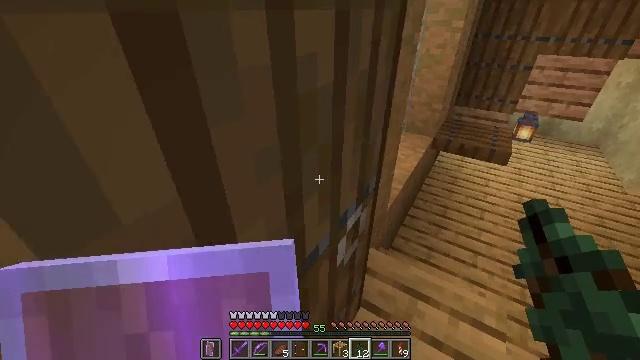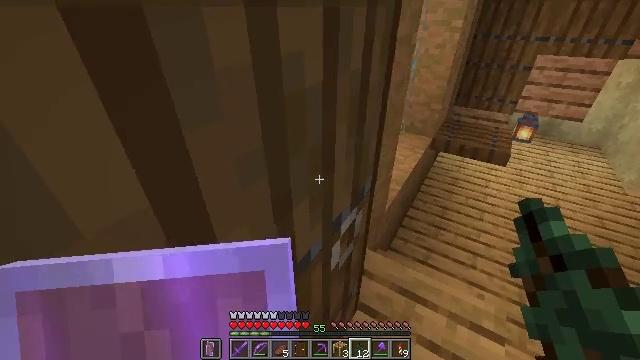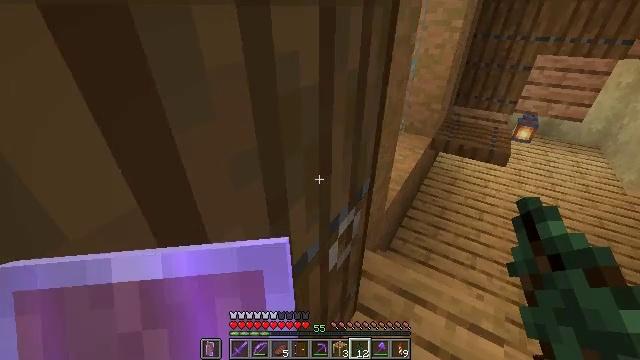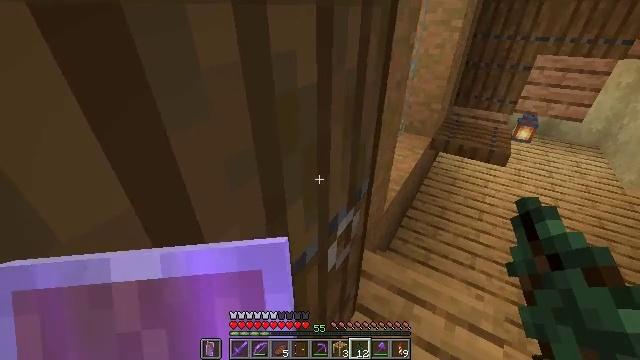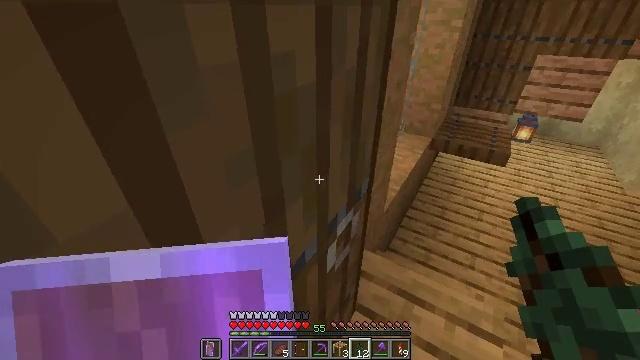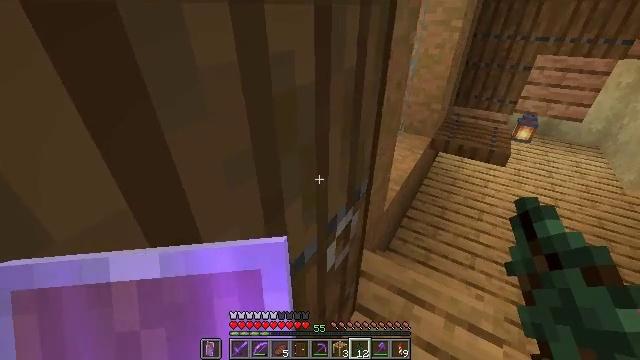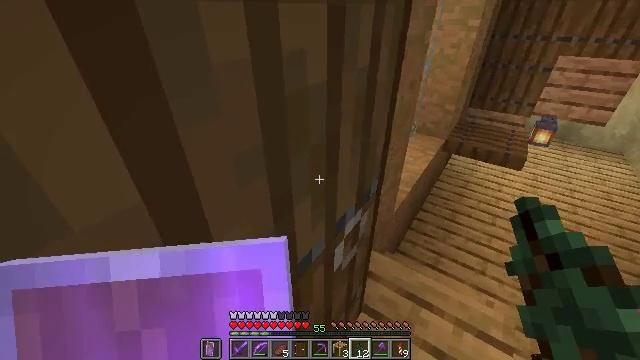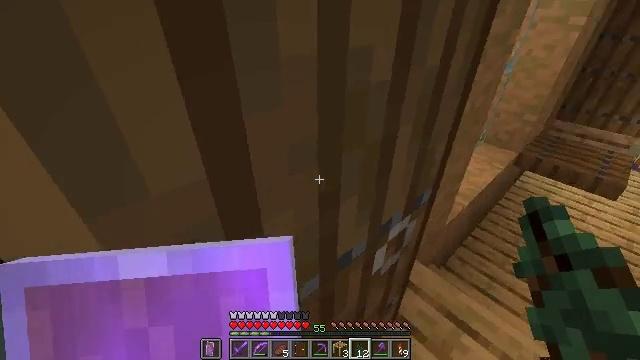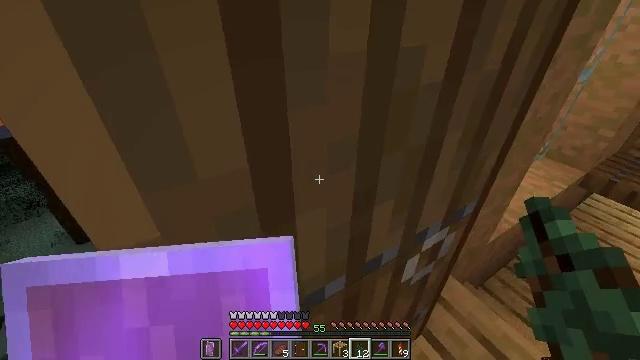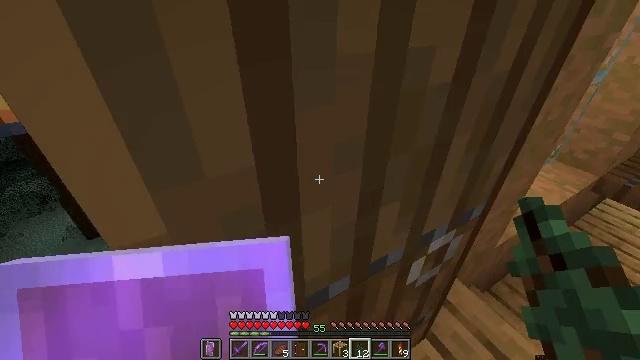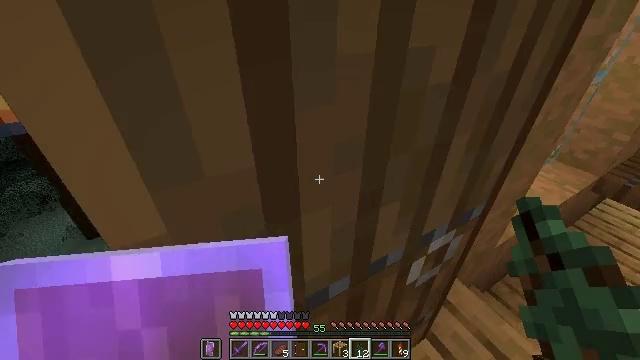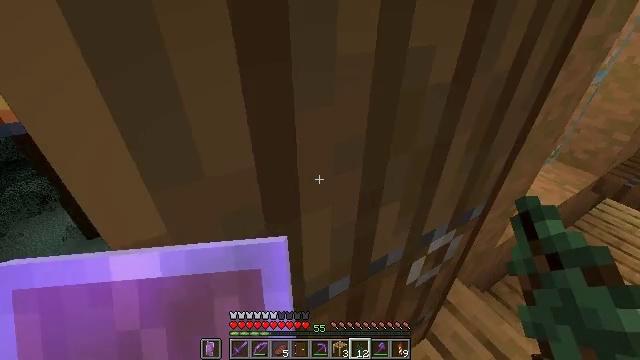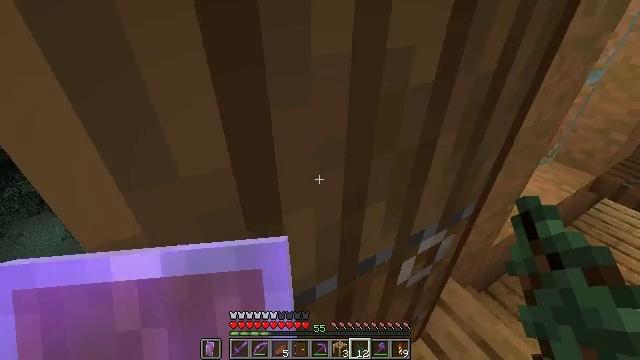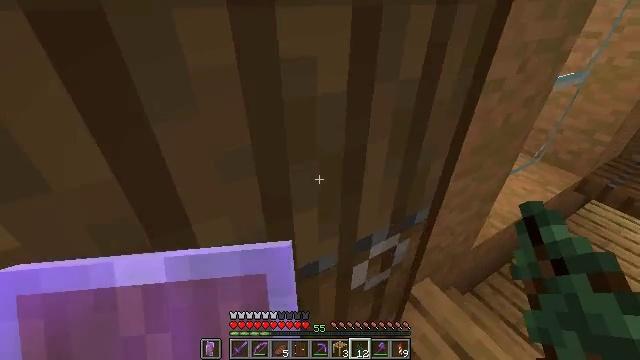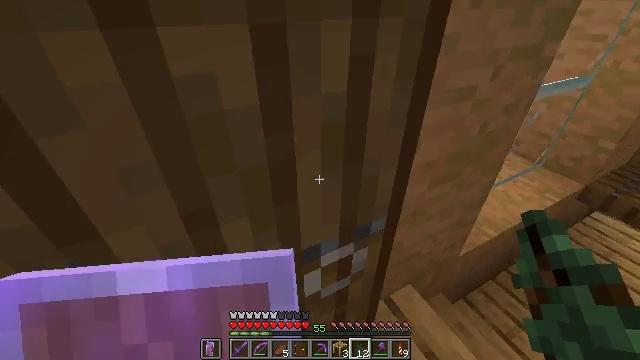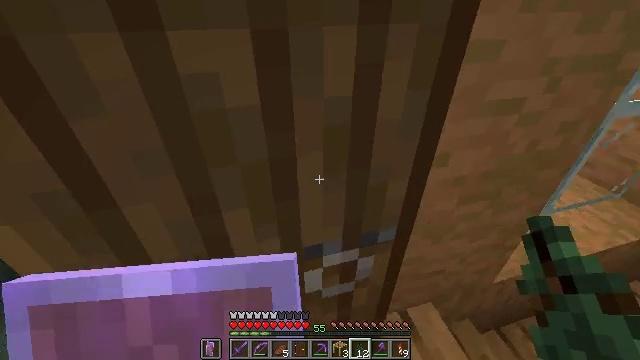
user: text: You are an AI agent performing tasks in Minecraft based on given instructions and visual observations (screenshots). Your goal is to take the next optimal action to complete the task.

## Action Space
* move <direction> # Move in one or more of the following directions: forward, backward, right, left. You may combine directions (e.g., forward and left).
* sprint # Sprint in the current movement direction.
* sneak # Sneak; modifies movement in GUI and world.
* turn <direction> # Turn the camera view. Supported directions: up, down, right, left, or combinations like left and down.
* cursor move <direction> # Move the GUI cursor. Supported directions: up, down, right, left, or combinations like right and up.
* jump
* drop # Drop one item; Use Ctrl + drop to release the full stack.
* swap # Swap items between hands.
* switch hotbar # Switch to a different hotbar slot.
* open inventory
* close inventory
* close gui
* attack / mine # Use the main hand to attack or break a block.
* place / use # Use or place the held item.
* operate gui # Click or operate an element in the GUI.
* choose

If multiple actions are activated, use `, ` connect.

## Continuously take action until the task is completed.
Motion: motion action
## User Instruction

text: Collect the brown shulker box for storage.
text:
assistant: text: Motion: no_op
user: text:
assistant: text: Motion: no_op
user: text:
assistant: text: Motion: no_op
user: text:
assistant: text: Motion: no_op
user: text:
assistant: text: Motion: no_op
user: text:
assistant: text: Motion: turn left
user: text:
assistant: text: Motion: turn left
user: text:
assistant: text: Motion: turn left
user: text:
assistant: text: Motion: turn left
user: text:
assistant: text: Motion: no_op
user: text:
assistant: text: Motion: no_op
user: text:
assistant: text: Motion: move right
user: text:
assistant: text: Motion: move right
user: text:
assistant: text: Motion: move right, turn left
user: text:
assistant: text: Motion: move right, turn left
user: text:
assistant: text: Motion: turn left
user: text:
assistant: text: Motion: turn left
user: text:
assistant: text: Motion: turn left
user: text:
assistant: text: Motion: turn left
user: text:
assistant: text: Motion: turn left
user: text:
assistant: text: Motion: turn left
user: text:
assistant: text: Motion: no_op
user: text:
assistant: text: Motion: no_op
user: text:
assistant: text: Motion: no_op
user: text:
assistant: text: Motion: no_op
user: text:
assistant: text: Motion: no_op
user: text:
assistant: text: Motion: turn right
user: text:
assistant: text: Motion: turn right
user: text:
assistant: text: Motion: no_op
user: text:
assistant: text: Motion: no_op